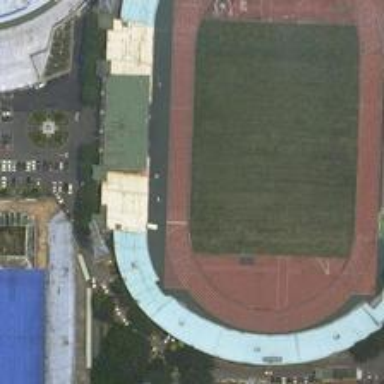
The stadium is a real eye catcher since the stand around the field is bright blue .